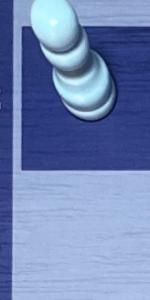
Label: Empty